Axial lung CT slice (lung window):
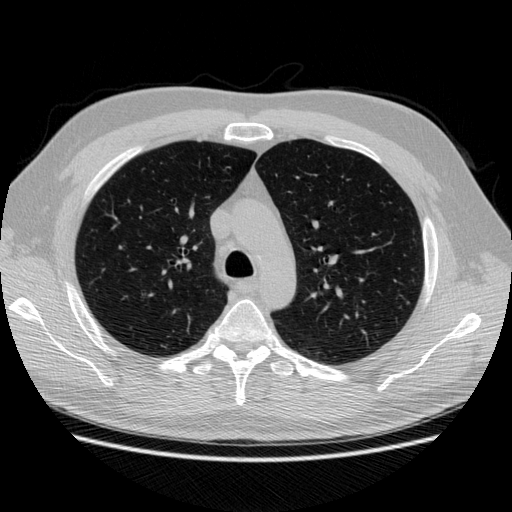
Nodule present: no